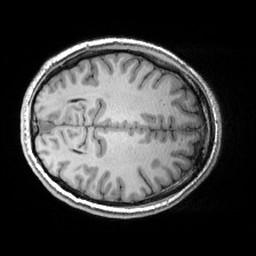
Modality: T1w
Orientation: axial
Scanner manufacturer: siemens
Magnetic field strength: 3 T
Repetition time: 2.53 s
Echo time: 0.00299 s